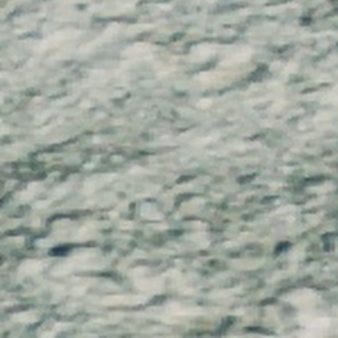
Label: other